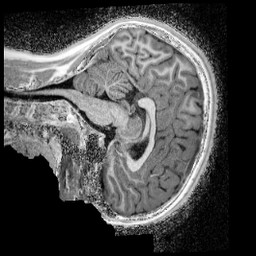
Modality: UNIT1_denoised
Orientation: sagittal
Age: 12
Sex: female
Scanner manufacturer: siemens
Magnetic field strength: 3 T
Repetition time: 4 s
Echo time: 0.00299 s